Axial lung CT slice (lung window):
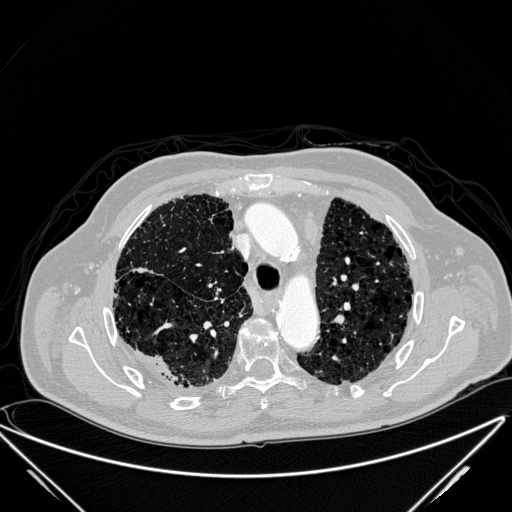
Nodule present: no